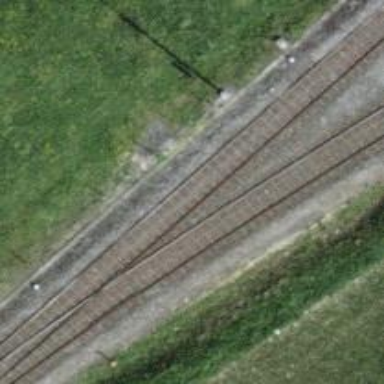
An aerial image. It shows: Old railway level crossing.